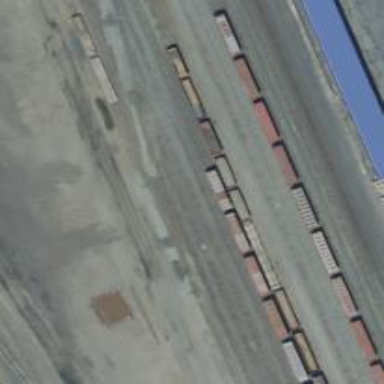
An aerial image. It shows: Railway siding for service.